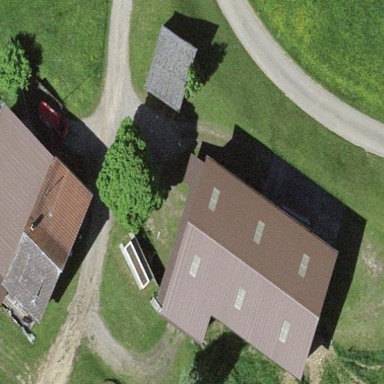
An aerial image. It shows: Farmyard area.